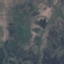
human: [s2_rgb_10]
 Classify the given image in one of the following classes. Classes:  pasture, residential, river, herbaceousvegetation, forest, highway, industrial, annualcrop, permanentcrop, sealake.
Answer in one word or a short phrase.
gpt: HerbaceousVegetation